Field crop: maize
Growth stage: 1
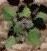
Species: chenopodium